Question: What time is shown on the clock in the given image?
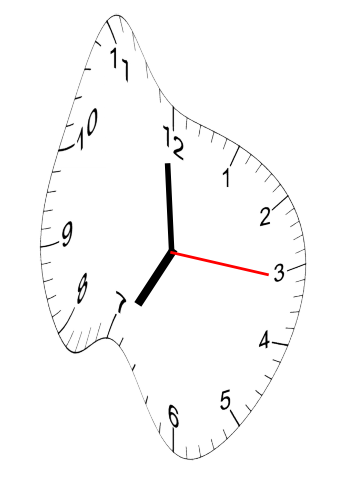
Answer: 06:59:16